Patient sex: F
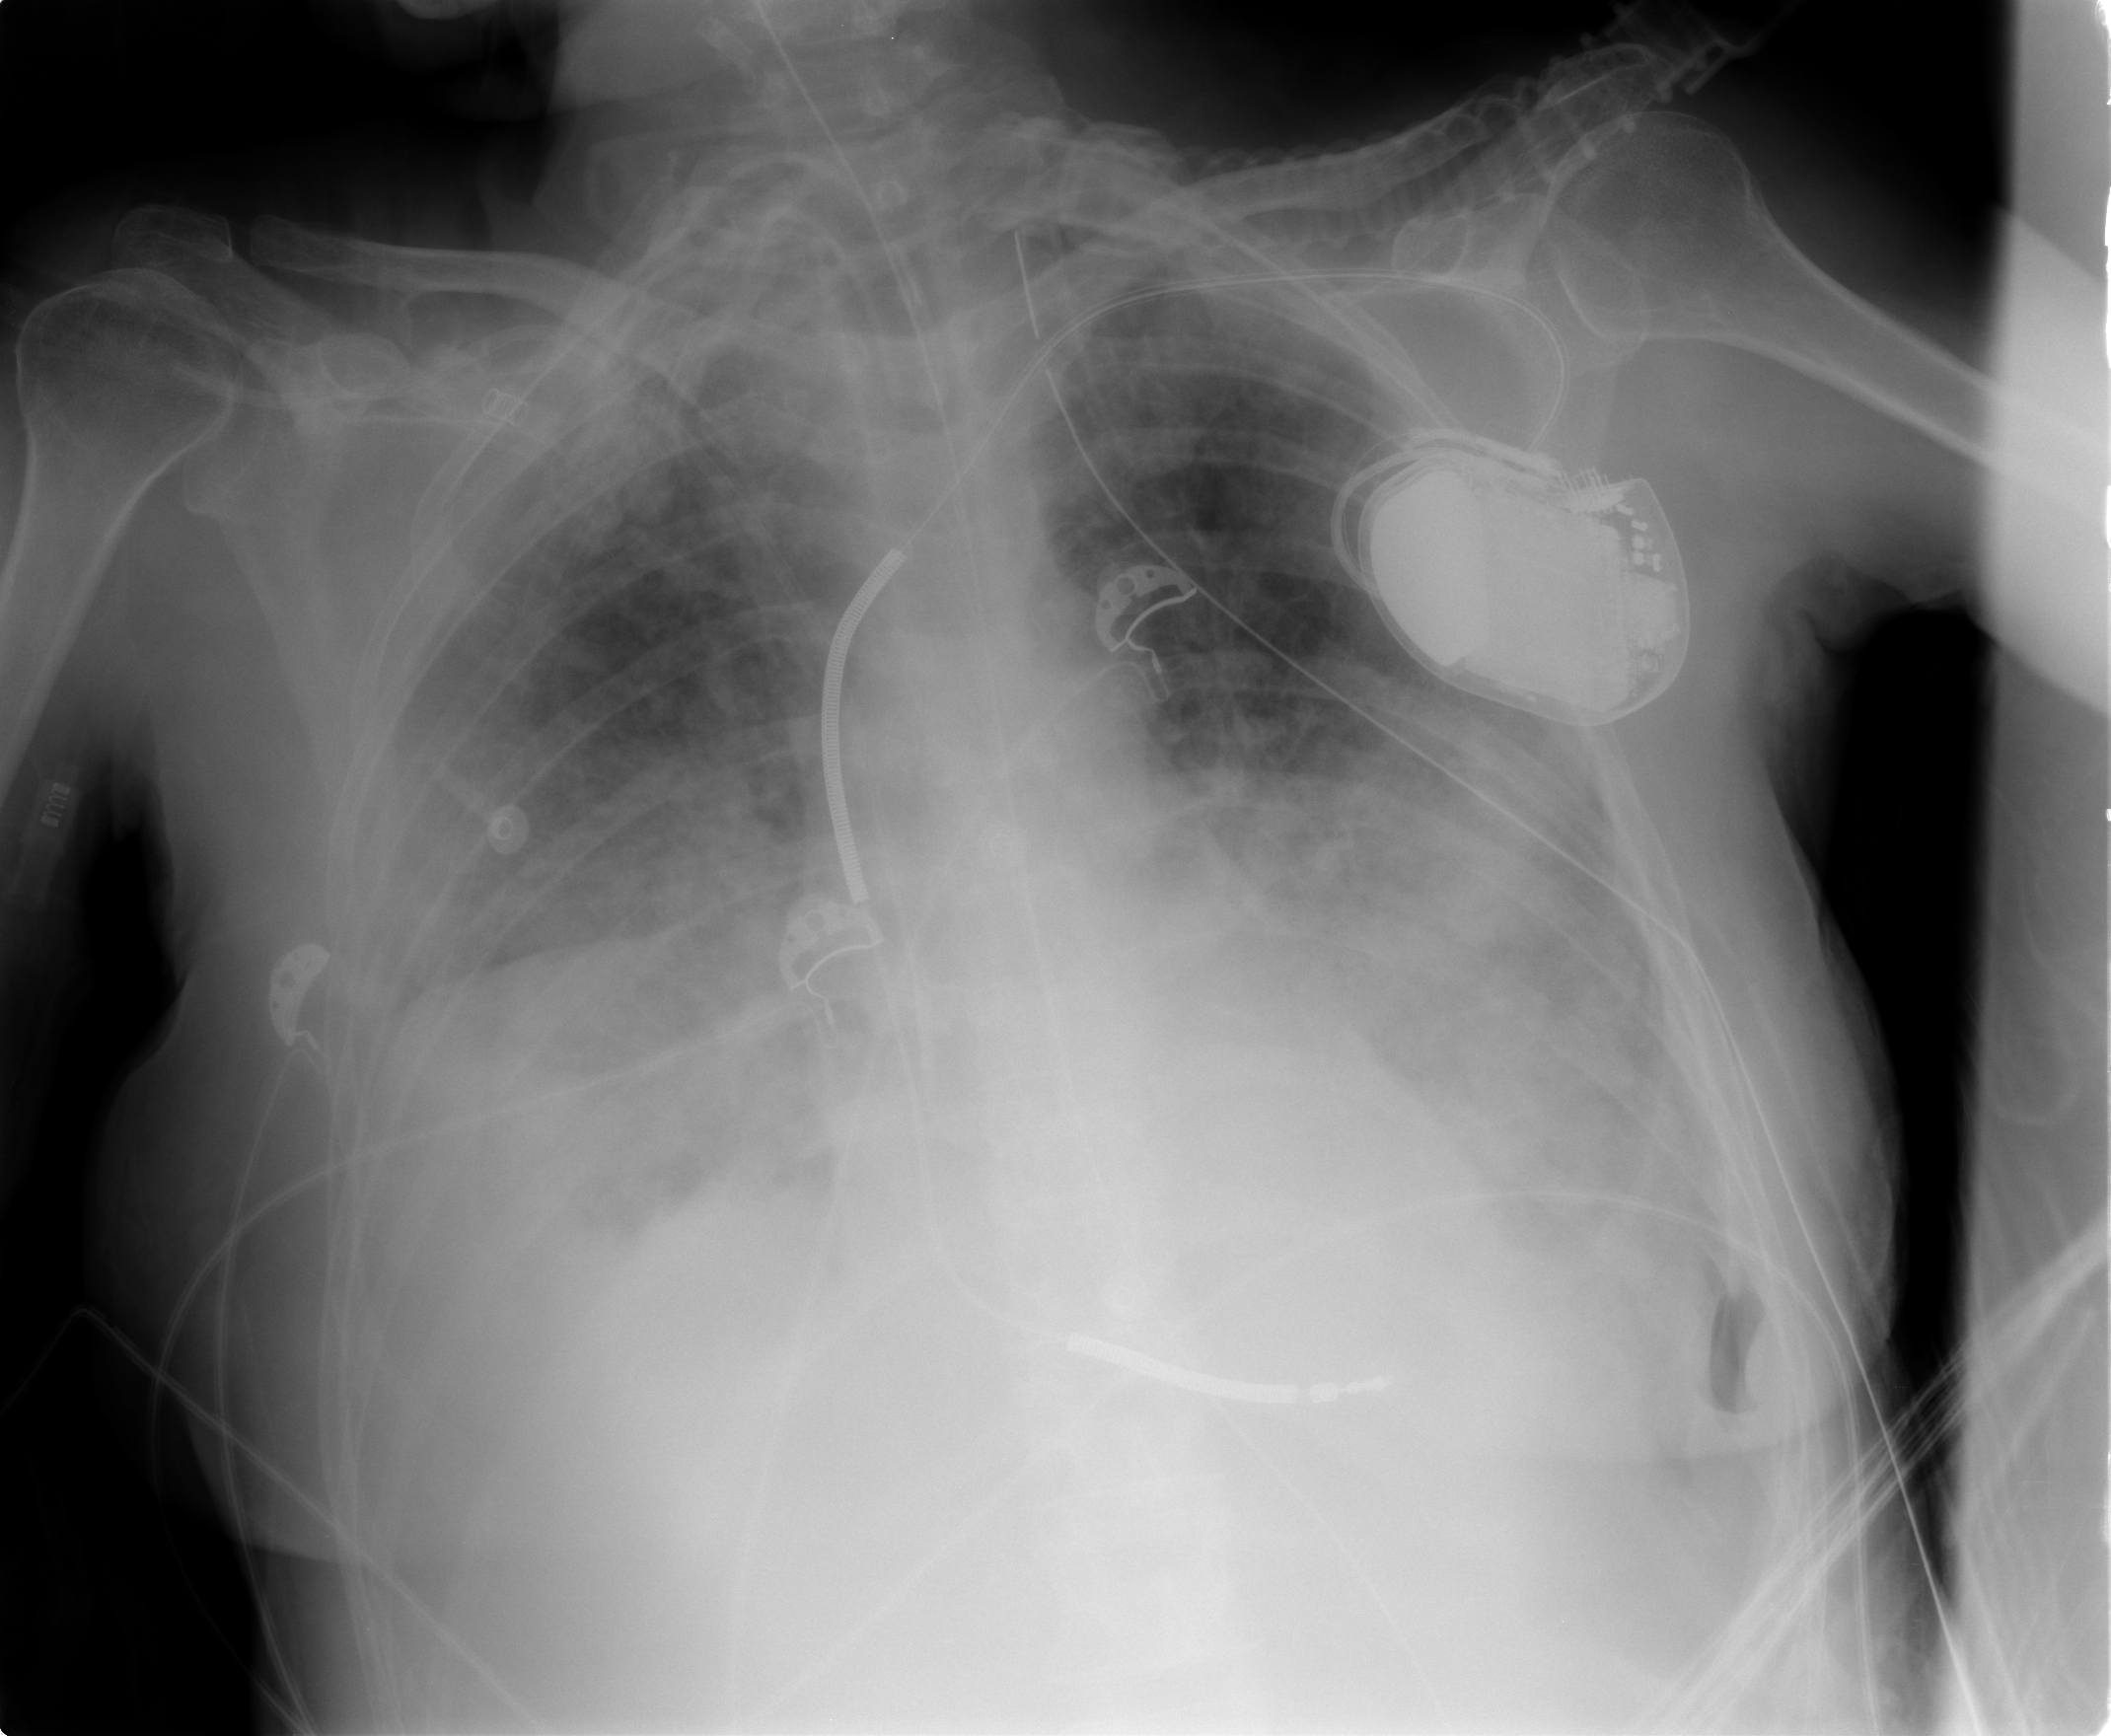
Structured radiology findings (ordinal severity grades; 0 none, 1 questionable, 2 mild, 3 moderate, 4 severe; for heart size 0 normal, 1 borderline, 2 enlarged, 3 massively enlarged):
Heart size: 1
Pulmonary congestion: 3
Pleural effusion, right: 3
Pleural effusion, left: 3
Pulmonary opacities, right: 3
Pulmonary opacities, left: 3
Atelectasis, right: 3
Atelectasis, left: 3